Current action and preconditions to check: path_clear

Your task: For each precondition in the list above, predict whether it will hold at this action.

Consider the current scene as observed from the mobile robot's camera, and analyze the predicted future states of all dynamic agents (e.g., people, animals, vehicles, or any moving entities) within the NEXT SECOND.

IMPORTANT: Only answer "very likely" if you are absolutely certain—based on strong, clear evidence—that a dynamic agent will violate the precondition in the predicted future state. Do NOT answer "very likely" for unlikely, ambiguous, or low-probability risks.

Ask yourself for each precondition: Is there a high probability, with clear and convincing evidence, that the predicted future states of any dynamic agent will interfere with the predicted future state of the currently executing action within the NEXT SECOND, causing that precondition to fail?

Assess the risk level based on these predictions. Use "likely" or "very likely" if motions create a clear risk of interference.

Use "neutral" or "improbable" if agents are nearby but their predicted paths are clearly diverging or non-conflicting.

Failure Risk Categories: "very improbable", "improbable", "neutral", "likely", "very likely"

Answer Format: Output ONLY the probability_of_failure value from these categories: "very improbable", "improbable", "neutral", "likely", "very likely"

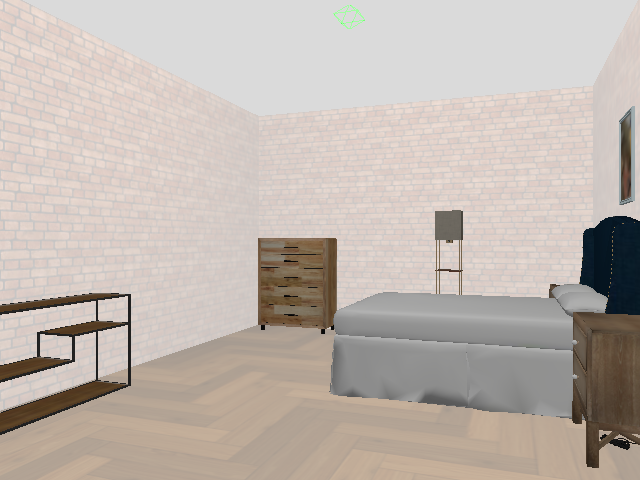

Answer: very improbable